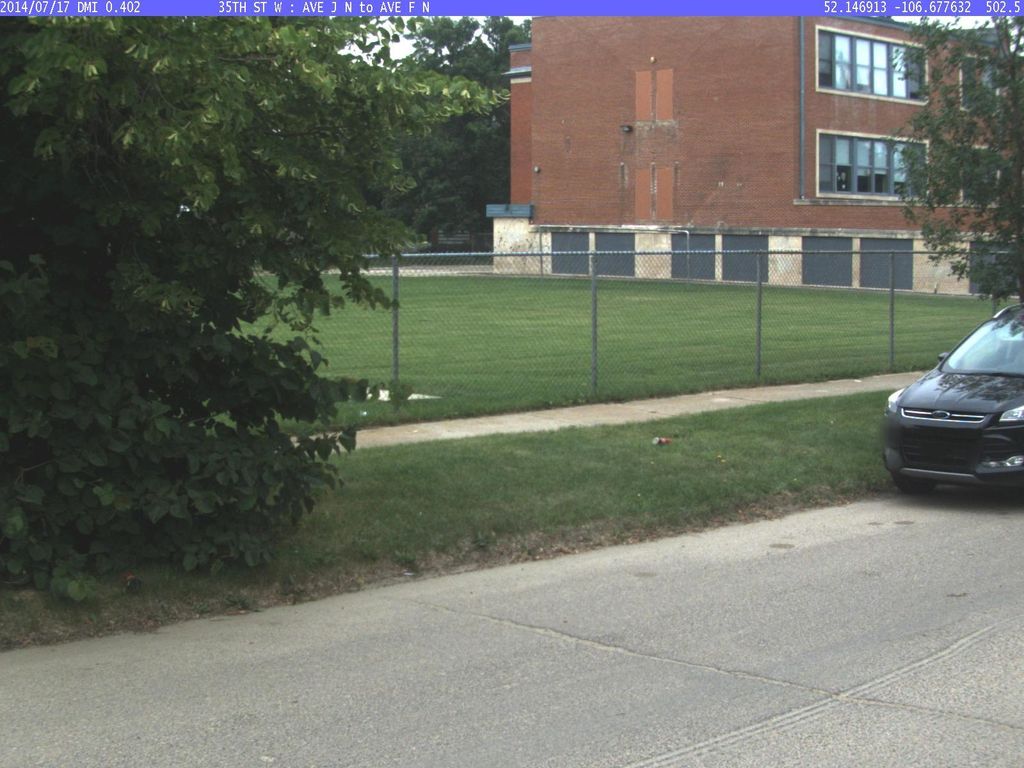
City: saskatoon